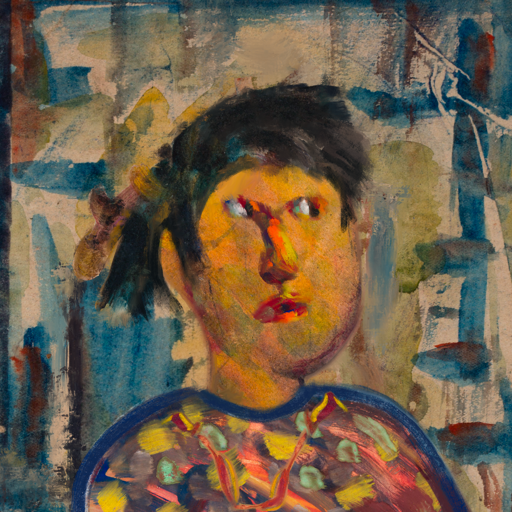
Background: Orphan, Head And Neck Side: Gypsy_Mother, Face Side: An_Impression, Bust: Mother_And_Son_Mother, Hair Side: Pipe, Head Accessory: Blank, Second Necklace: Gypsy_Mother_1, Necklace: Blank, Baby: Blank